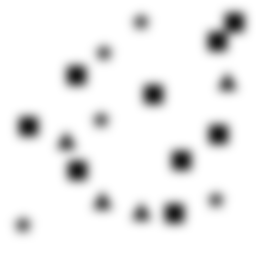
Squares: 9
Triangles: 4
Stars: 5
Total shapes: 18